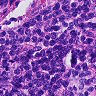
Metastatic tissue present: no